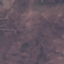
Land use / land cover class: HerbaceousVegetation